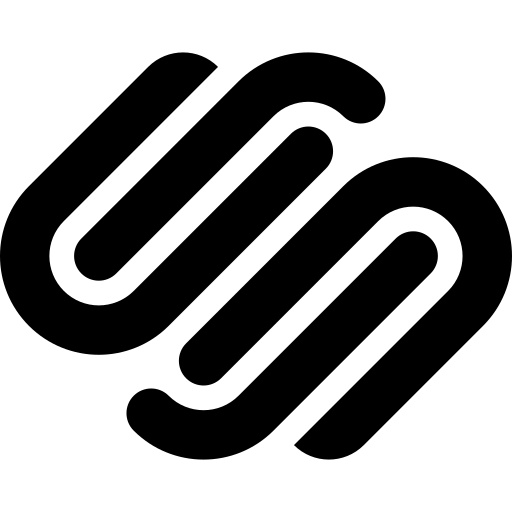
Tags: icon, FontAwesome, fa-icon, brand, squarespace